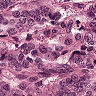
Metastatic tissue present: yes